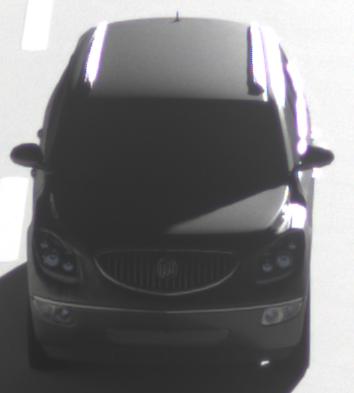
Make: Buick
Model: Enclave
Detailed model: GMT967
Model produced from: 2007
Model produced until: 2017
Doors: 5
Color: gray
Road condition: dry road
Daytime: sunrise or sunset
Contrast: high contrast